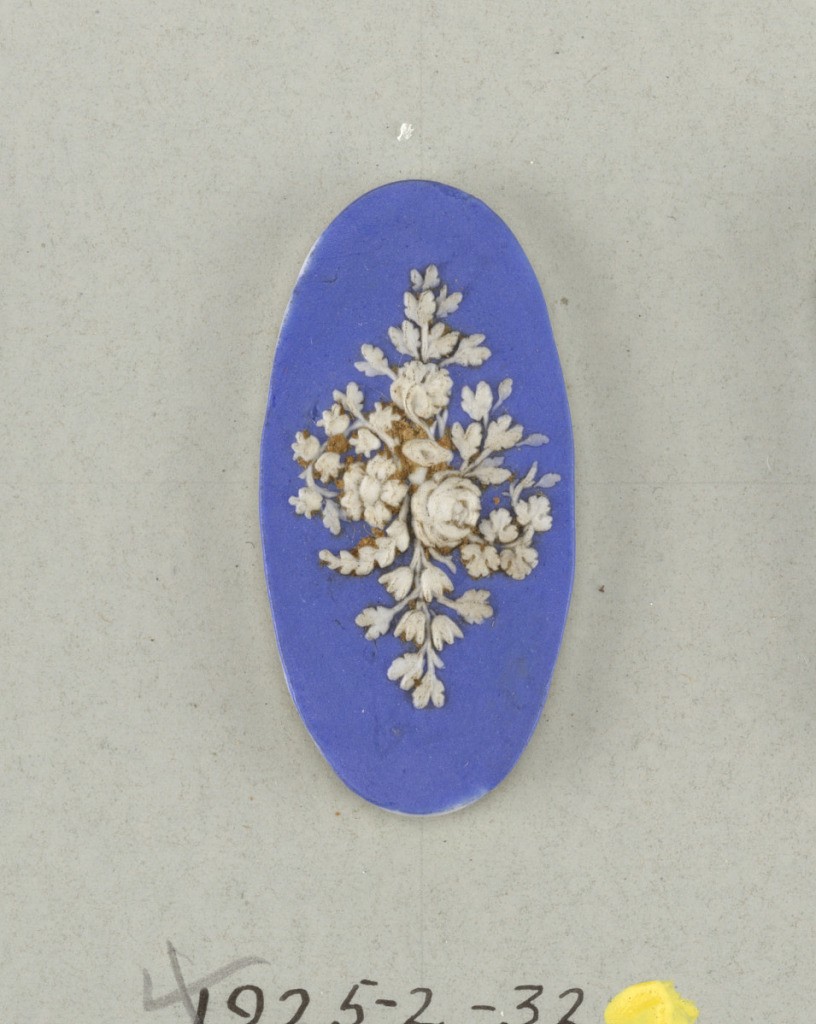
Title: Button
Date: late 18th century
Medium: Stoneware
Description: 1925-2-32: Oval medallion in the style of Wedgwood Jasperware...